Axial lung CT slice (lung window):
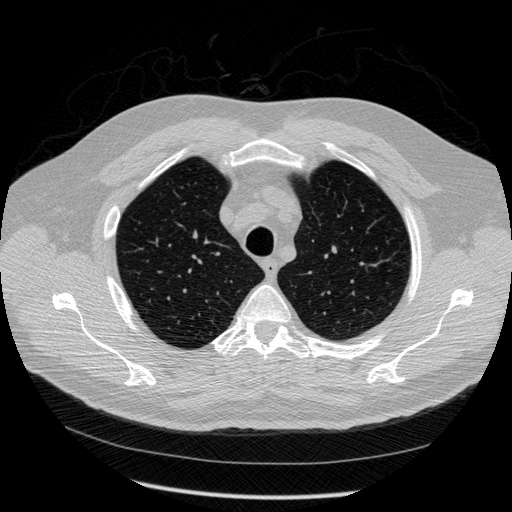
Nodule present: no